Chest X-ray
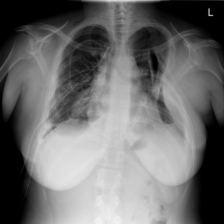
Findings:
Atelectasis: negative
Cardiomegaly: negative
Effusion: negative
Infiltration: negative
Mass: negative
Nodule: negative
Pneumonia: negative
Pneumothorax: negative
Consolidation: negative
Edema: negative
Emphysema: negative
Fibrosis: negative
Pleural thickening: negative
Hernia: negative